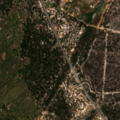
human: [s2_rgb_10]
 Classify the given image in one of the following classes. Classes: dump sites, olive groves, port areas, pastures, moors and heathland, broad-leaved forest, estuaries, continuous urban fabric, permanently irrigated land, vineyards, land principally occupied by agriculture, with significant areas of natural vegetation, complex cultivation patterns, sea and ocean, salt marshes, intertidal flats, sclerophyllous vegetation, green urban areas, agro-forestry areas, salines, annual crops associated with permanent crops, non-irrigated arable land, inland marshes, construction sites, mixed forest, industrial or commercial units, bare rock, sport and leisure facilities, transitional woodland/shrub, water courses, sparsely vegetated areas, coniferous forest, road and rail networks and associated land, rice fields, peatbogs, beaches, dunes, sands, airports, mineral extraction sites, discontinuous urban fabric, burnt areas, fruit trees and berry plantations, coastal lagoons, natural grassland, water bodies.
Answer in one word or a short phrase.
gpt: continuous urban fabric